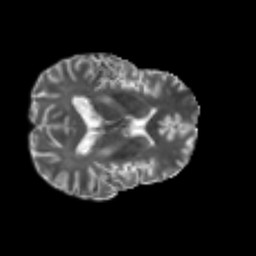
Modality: T2w
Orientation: axial
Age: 35
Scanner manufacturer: philips
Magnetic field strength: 3 T
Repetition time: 8.611 s
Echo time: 0.1268 s